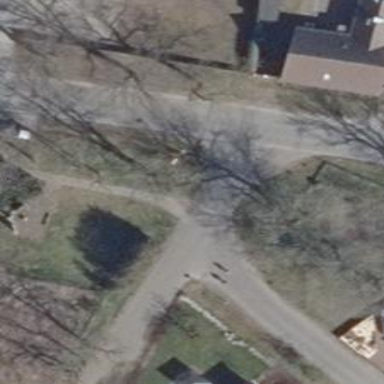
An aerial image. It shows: Residential road.